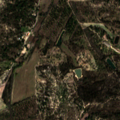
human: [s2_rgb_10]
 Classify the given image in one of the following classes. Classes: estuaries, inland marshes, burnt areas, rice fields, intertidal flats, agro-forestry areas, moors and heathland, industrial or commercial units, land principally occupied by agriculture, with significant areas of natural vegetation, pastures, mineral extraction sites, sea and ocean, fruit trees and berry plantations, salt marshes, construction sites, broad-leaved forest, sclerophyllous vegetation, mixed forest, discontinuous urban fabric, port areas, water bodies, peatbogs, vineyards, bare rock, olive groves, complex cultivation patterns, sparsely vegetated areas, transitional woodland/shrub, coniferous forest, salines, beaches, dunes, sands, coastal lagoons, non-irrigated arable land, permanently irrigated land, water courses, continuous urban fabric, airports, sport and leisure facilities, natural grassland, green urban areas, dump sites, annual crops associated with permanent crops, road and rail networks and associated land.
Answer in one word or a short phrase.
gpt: non-irrigated arable land, permanently irrigated land, mixed forest, transitional woodland/shrub